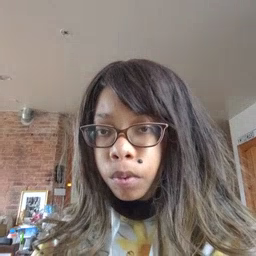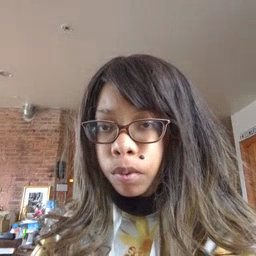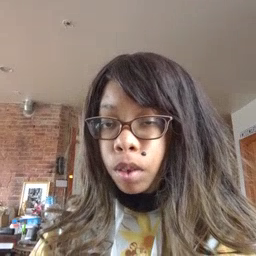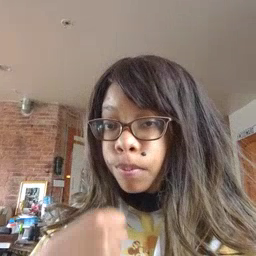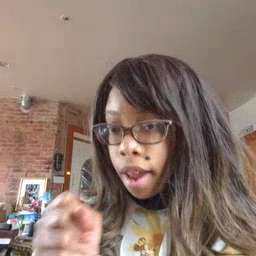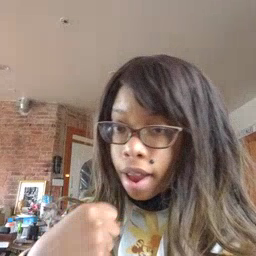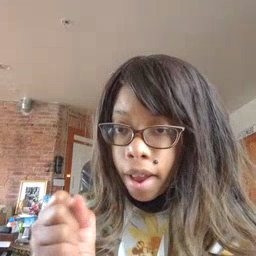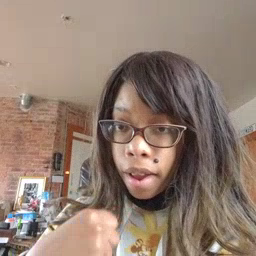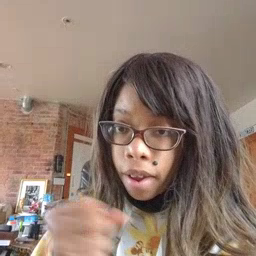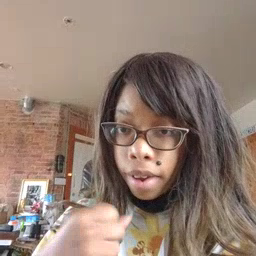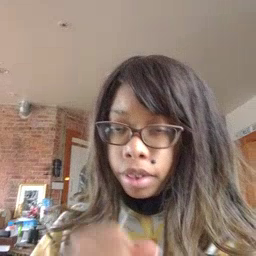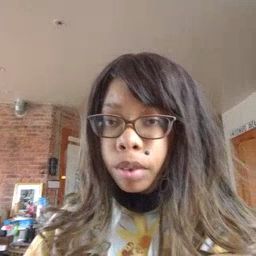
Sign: make